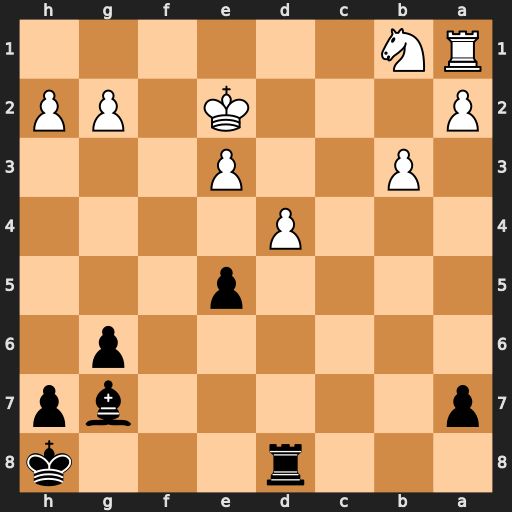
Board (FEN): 3r3k/p5bp/6p1/4p3/3P4/1P2P3/P3K1PP/RN6
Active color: b
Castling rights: -
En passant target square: -
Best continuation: exd4 exd4 Bxd4 Nc3 Bxc3